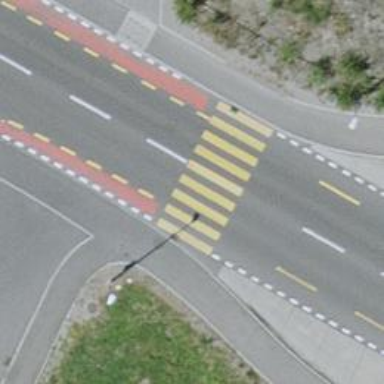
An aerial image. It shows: Footway with marked crossing. The surface is asphalt.